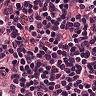
Metastatic tissue present: no